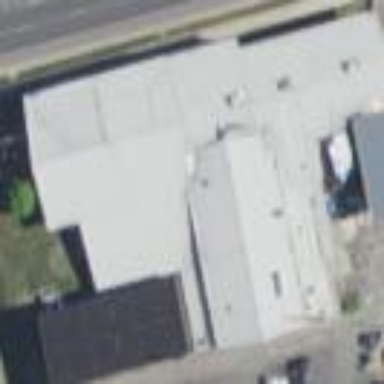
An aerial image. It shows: Building that houses fitness center.